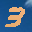
Label: 3